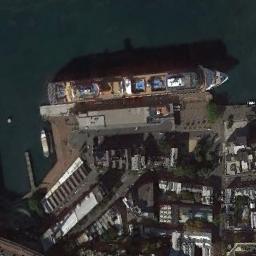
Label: ship